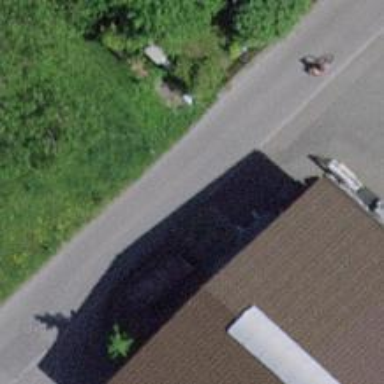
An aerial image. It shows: Asphalt road in residential area.